Current action and preconditions to check: trajectory_clear

Your task: For each precondition in the list above, predict whether it will hold at this action.

Consider the current scene as observed from the mobile robot's camera, and analyze the predicted future states of all dynamic agents (e.g., people, animals, vehicles, or any moving entities) within the NEXT SECOND.

IMPORTANT: Only answer "very likely" if you are absolutely certain—based on strong, clear evidence—that a dynamic agent will violate the precondition in the predicted future state. Do NOT answer "very likely" for unlikely, ambiguous, or low-probability risks.

Ask yourself for each precondition: Is there a high probability, with clear and convincing evidence, that the predicted future states of any dynamic agent will interfere with the predicted future state of the currently executing action within the NEXT SECOND, causing that precondition to fail?

Assess the risk level based on these predictions. Use "likely" or "very likely" if motions create a clear risk of interference.

Use "neutral" or "improbable" if agents are nearby but their predicted paths are clearly diverging or non-conflicting.

Failure Risk Categories: "very improbable", "improbable", "neutral", "likely", "very likely"

Answer Format: Output ONLY the probability_of_failure value from these categories: "very improbable", "improbable", "neutral", "likely", "very likely"

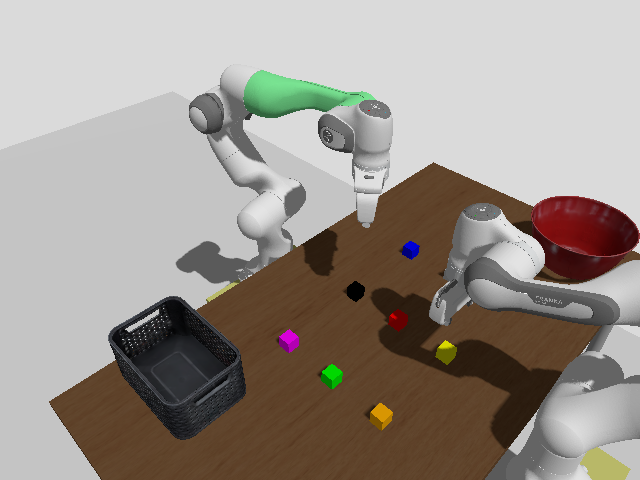

Answer: very improbable